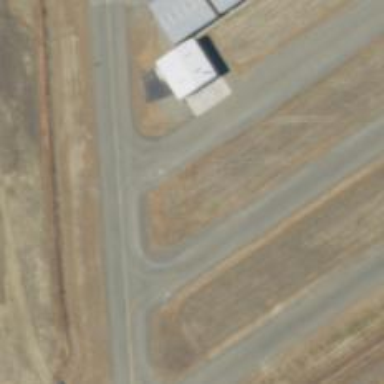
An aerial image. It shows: View of taxiway at the airport.